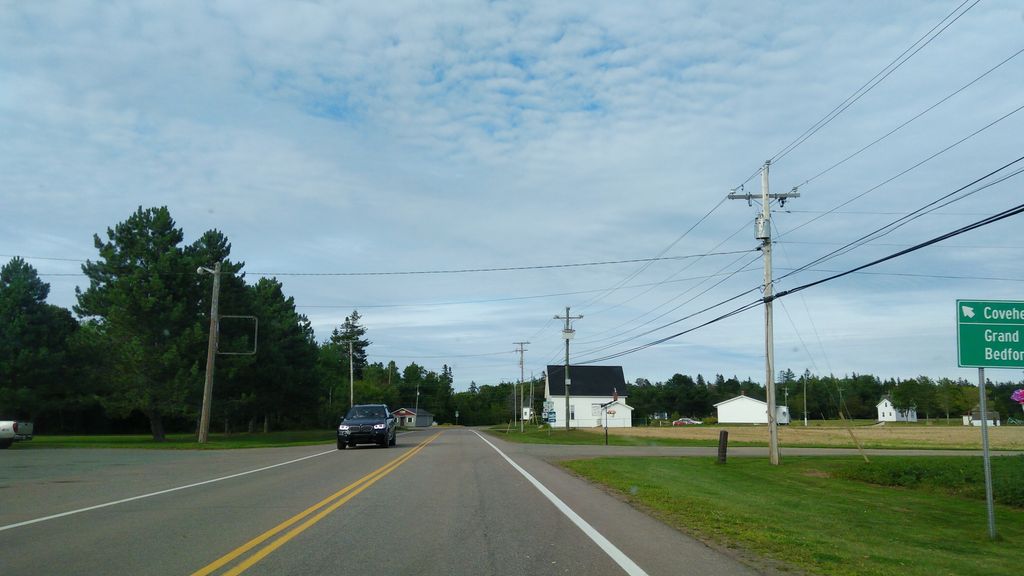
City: charlottetown